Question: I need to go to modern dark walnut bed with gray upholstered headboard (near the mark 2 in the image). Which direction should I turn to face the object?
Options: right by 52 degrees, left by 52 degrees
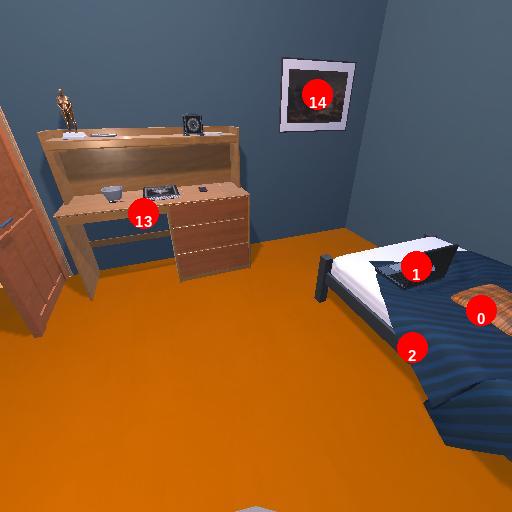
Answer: right by 52 degrees